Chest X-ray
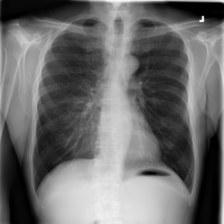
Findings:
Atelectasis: negative
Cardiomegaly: negative
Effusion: negative
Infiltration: negative
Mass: negative
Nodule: negative
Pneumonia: negative
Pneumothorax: negative
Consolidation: negative
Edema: negative
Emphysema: negative
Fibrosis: negative
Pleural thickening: negative
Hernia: negative